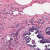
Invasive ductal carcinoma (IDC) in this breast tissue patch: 1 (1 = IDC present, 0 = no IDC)